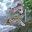
Label: 2